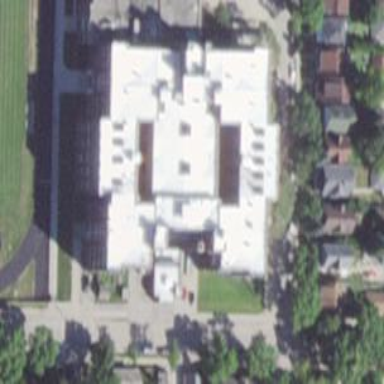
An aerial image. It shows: Part of building.